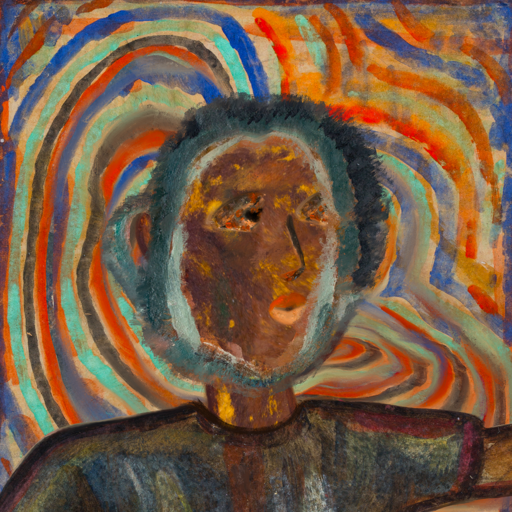
Background: Sisters, Head And Neck Side: Comrade, Face Side: Gypsy_Queen, Bust: Mosgoul, Hair Side: Boggyland, Head Accessory: Blank, Second Necklace: Blank, Necklace: Blank, Baby: Blank